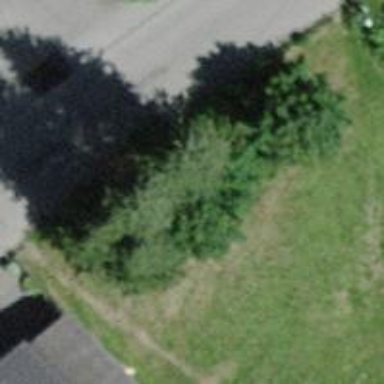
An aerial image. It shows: Wayside shrine.